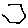
Label: hexagon